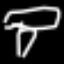
Label: mushroom